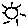
Label: sun